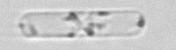
Label: Dactyliosolen_fragilissimus